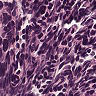
Metastatic tissue present: no